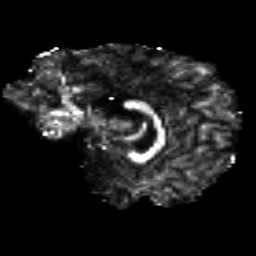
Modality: FA
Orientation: sagittal
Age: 22
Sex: female
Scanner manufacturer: siemens
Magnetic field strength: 3 T
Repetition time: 8.8 s
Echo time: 0.085 s